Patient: sex F, age 51
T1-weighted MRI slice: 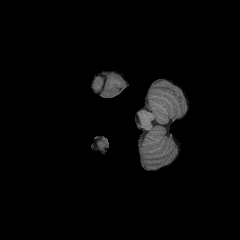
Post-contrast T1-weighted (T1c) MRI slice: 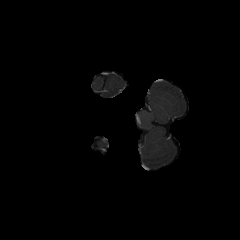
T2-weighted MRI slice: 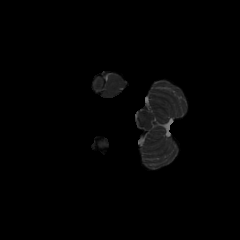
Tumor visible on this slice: no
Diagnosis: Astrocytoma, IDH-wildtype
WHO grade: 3